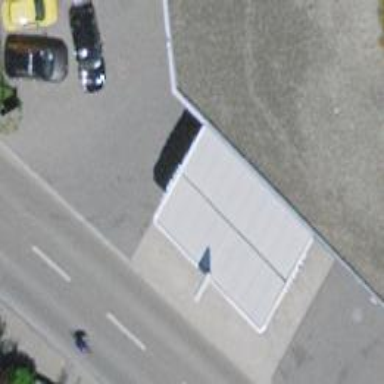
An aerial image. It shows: Fuel station.